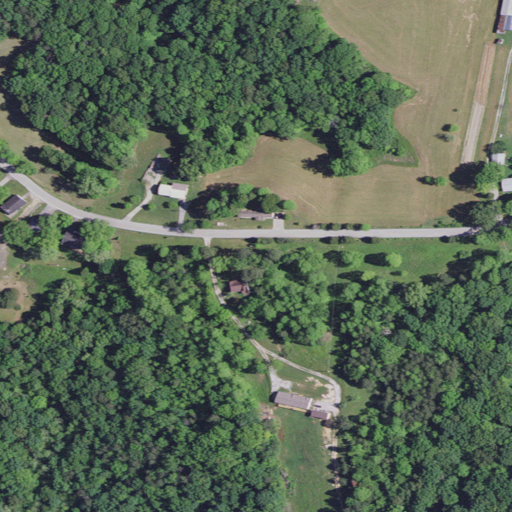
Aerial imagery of mountain in Kentucky named Dug Hill containing deciduous forest, pasture, mixed forest, low intensity development, open development, and medium intensity development